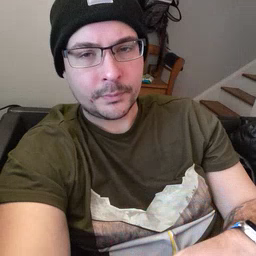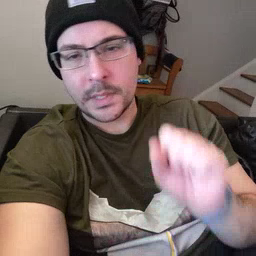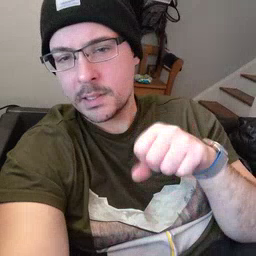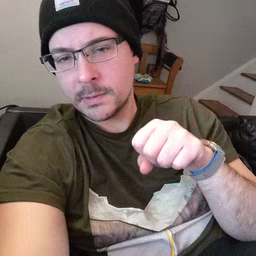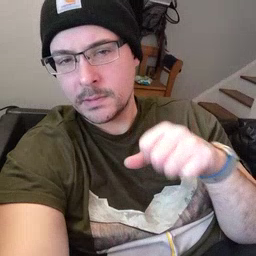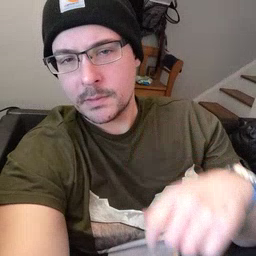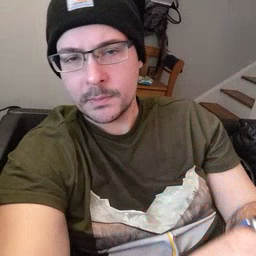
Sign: yes